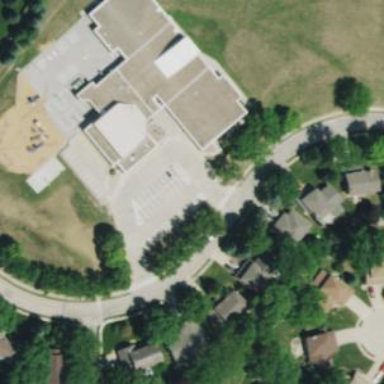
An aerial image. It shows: School.